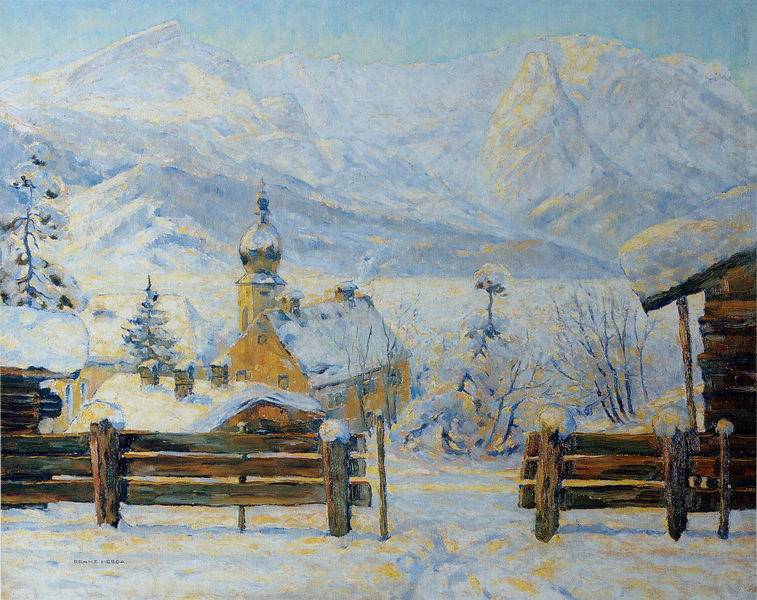
Titel: Wintersonne
Künstler: Franz Herda
Standort: München
Institution: Städtische Galerie im Lenbachhaus
Schlagwörter: baum, berg, blau, felsen, gemälde, himmel, weiß, wolken, bäume, gelb, impressionismus, kirchturm, landschaft, ocker, äste, braun, fenster, hell, holz, hüte, laterne, licht, orange, schwarz, dach, eis, gebäude, haus, rot, schnee, weg, zaun, beige, barock, spitze, bild, signatur, häuser, hügel, kalt, natur, zweige, gatter, hütte, kirche, pastos, pfad, sonne, spitzen, tal, schornstein, turm, garten, deutschland, schrift, ansicht, abhang, spuren, berge, fels, gebirge, gipfel, dorf, dächer, giebel, schornsteine, nebel, kahl, alm, lattenzaun, winter, holzzaun, kuppel, tannen, balken, durchgang, bretter, tor, eingang, stütze, höhe, bayern, zwiebeldach, zwiebelturm, alpen, pfahl, kälte, schneelandschaft, idyll, brett, schweiz, nadelbaum, tanne, österreich, portal, holzhütte, dorfkirche, kapelle, stall, nadelbäume, einfahrt, winterlandschaft, schneespuren, gestrüpp, holzhaus, blockhaus, allgäu, schneien, satteldach, überstand, giaccometti, verschneit, krichturm, barockhelm, blockhütte, frischschnee, nebekl, schnee*, schneedecke, schneelast, shornsteine, walde, winterl